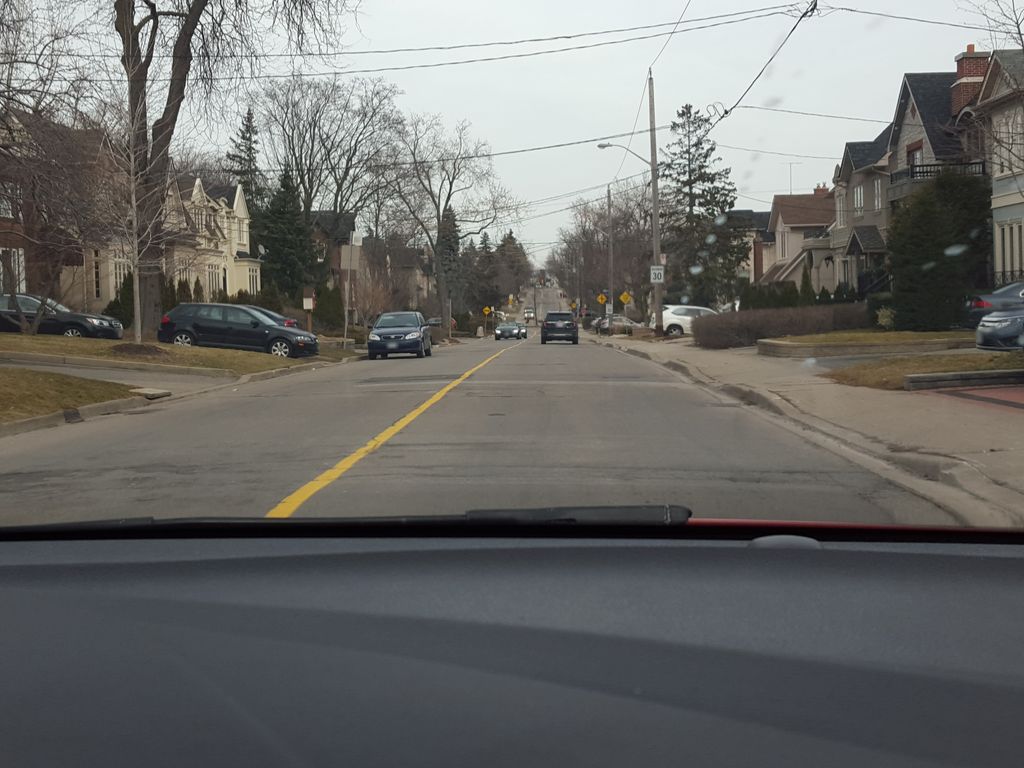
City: toronto